Interaction volume radius: 10 \u00c5
Interaction volume height: 25 \u00c5
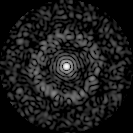
Disorder parameter: 0.8395